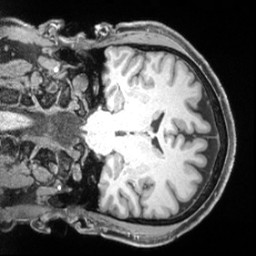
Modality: T1w
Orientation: coronal
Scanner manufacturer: siemens
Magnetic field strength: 3 T
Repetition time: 2.55 s